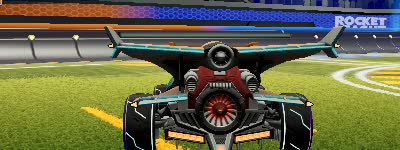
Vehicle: aftershock